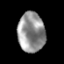
Tissue: prostate
Cell type: T cells
Senescence score: 0.329
Nuclear area (px): 1053
Mean DAPI intensity: 147.198